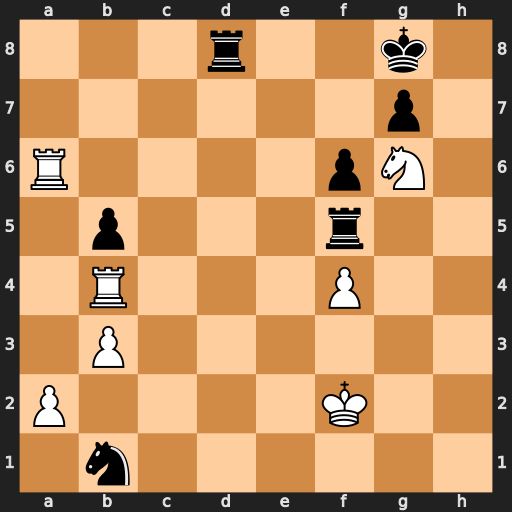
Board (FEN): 3r2k1/6p1/R4pN1/1p3r2/1R3P2/1P6/P4K2/1n6
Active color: w
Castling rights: -
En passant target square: -
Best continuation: Ne7+ Kh7 Nxf5